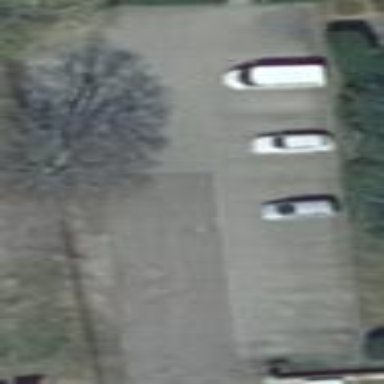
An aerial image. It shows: Parking area with surface.